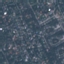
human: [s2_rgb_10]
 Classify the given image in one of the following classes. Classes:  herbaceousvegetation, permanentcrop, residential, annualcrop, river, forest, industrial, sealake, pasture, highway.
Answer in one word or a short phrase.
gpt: Residential